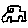
Label: car